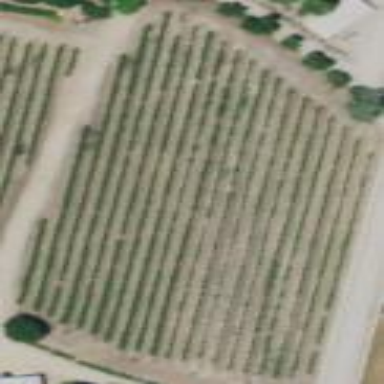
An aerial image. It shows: Vineyard where grapes are grown.